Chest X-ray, PA view. Patient: 42 years old, sex F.
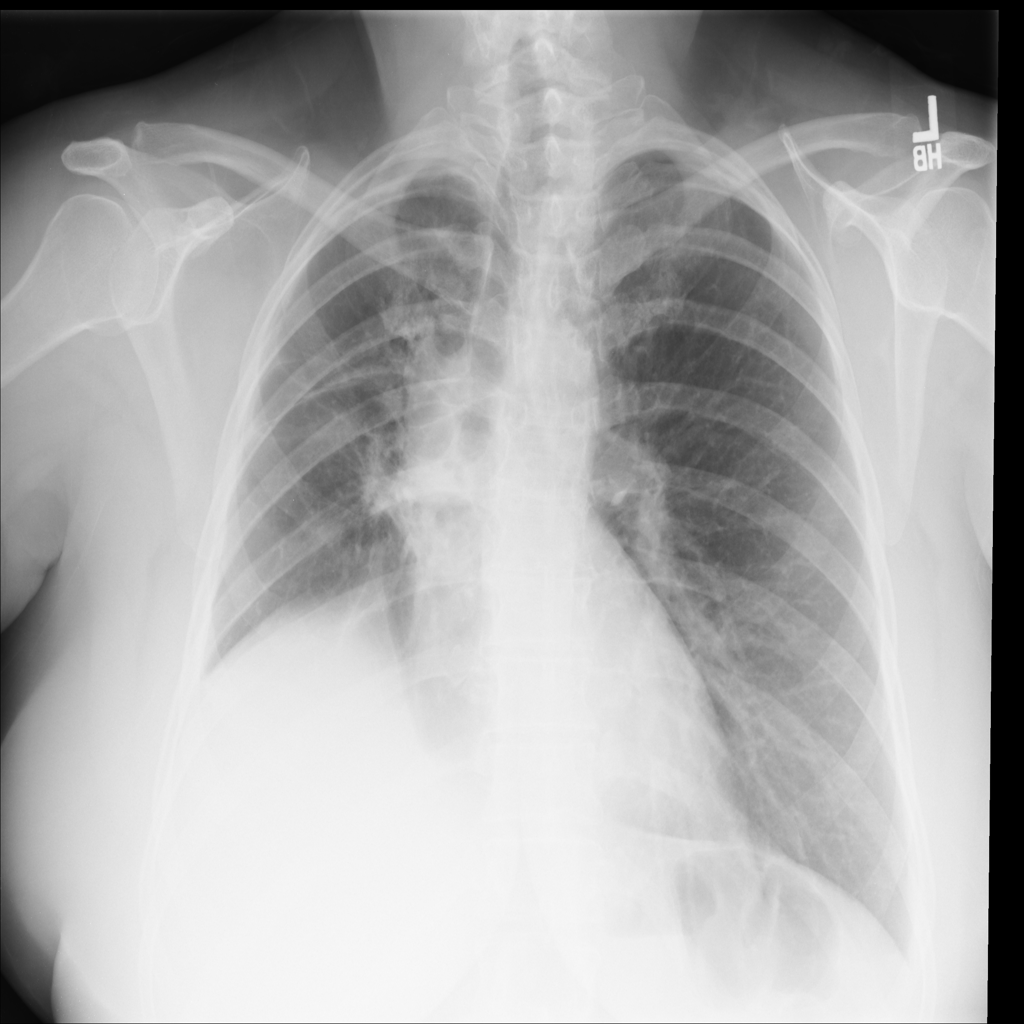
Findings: No Finding